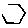
Label: hexagon